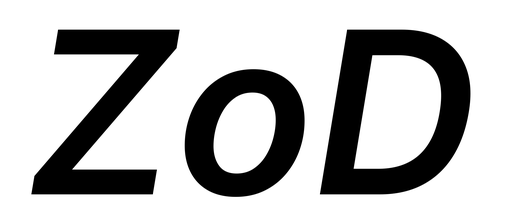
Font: Inter-Italic_SemiBold_Italic